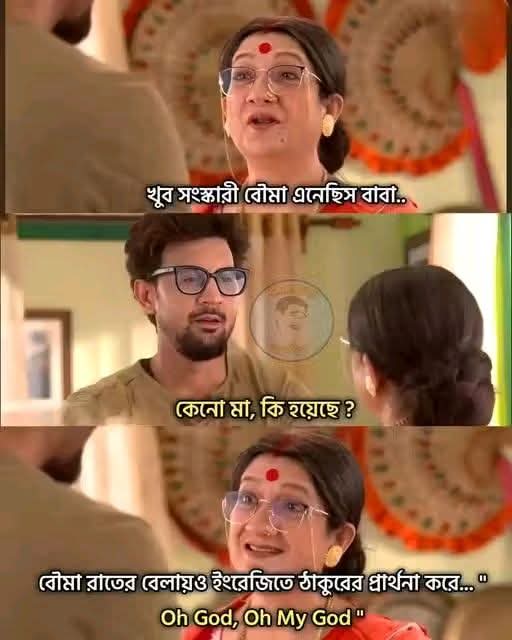
Text: খুব সংস্কারী বৌমা এনেছিস বাবা..
কেনো মা, কি হয়েছে?
বৌমা রাতের বেলায়ও ইংরেজিতে ঠাকুরের প্রার্থনা করে... "
Oh God, Oh My God "
Label: Non Hate